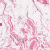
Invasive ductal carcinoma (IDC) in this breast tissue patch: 0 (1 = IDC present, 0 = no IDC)